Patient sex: F
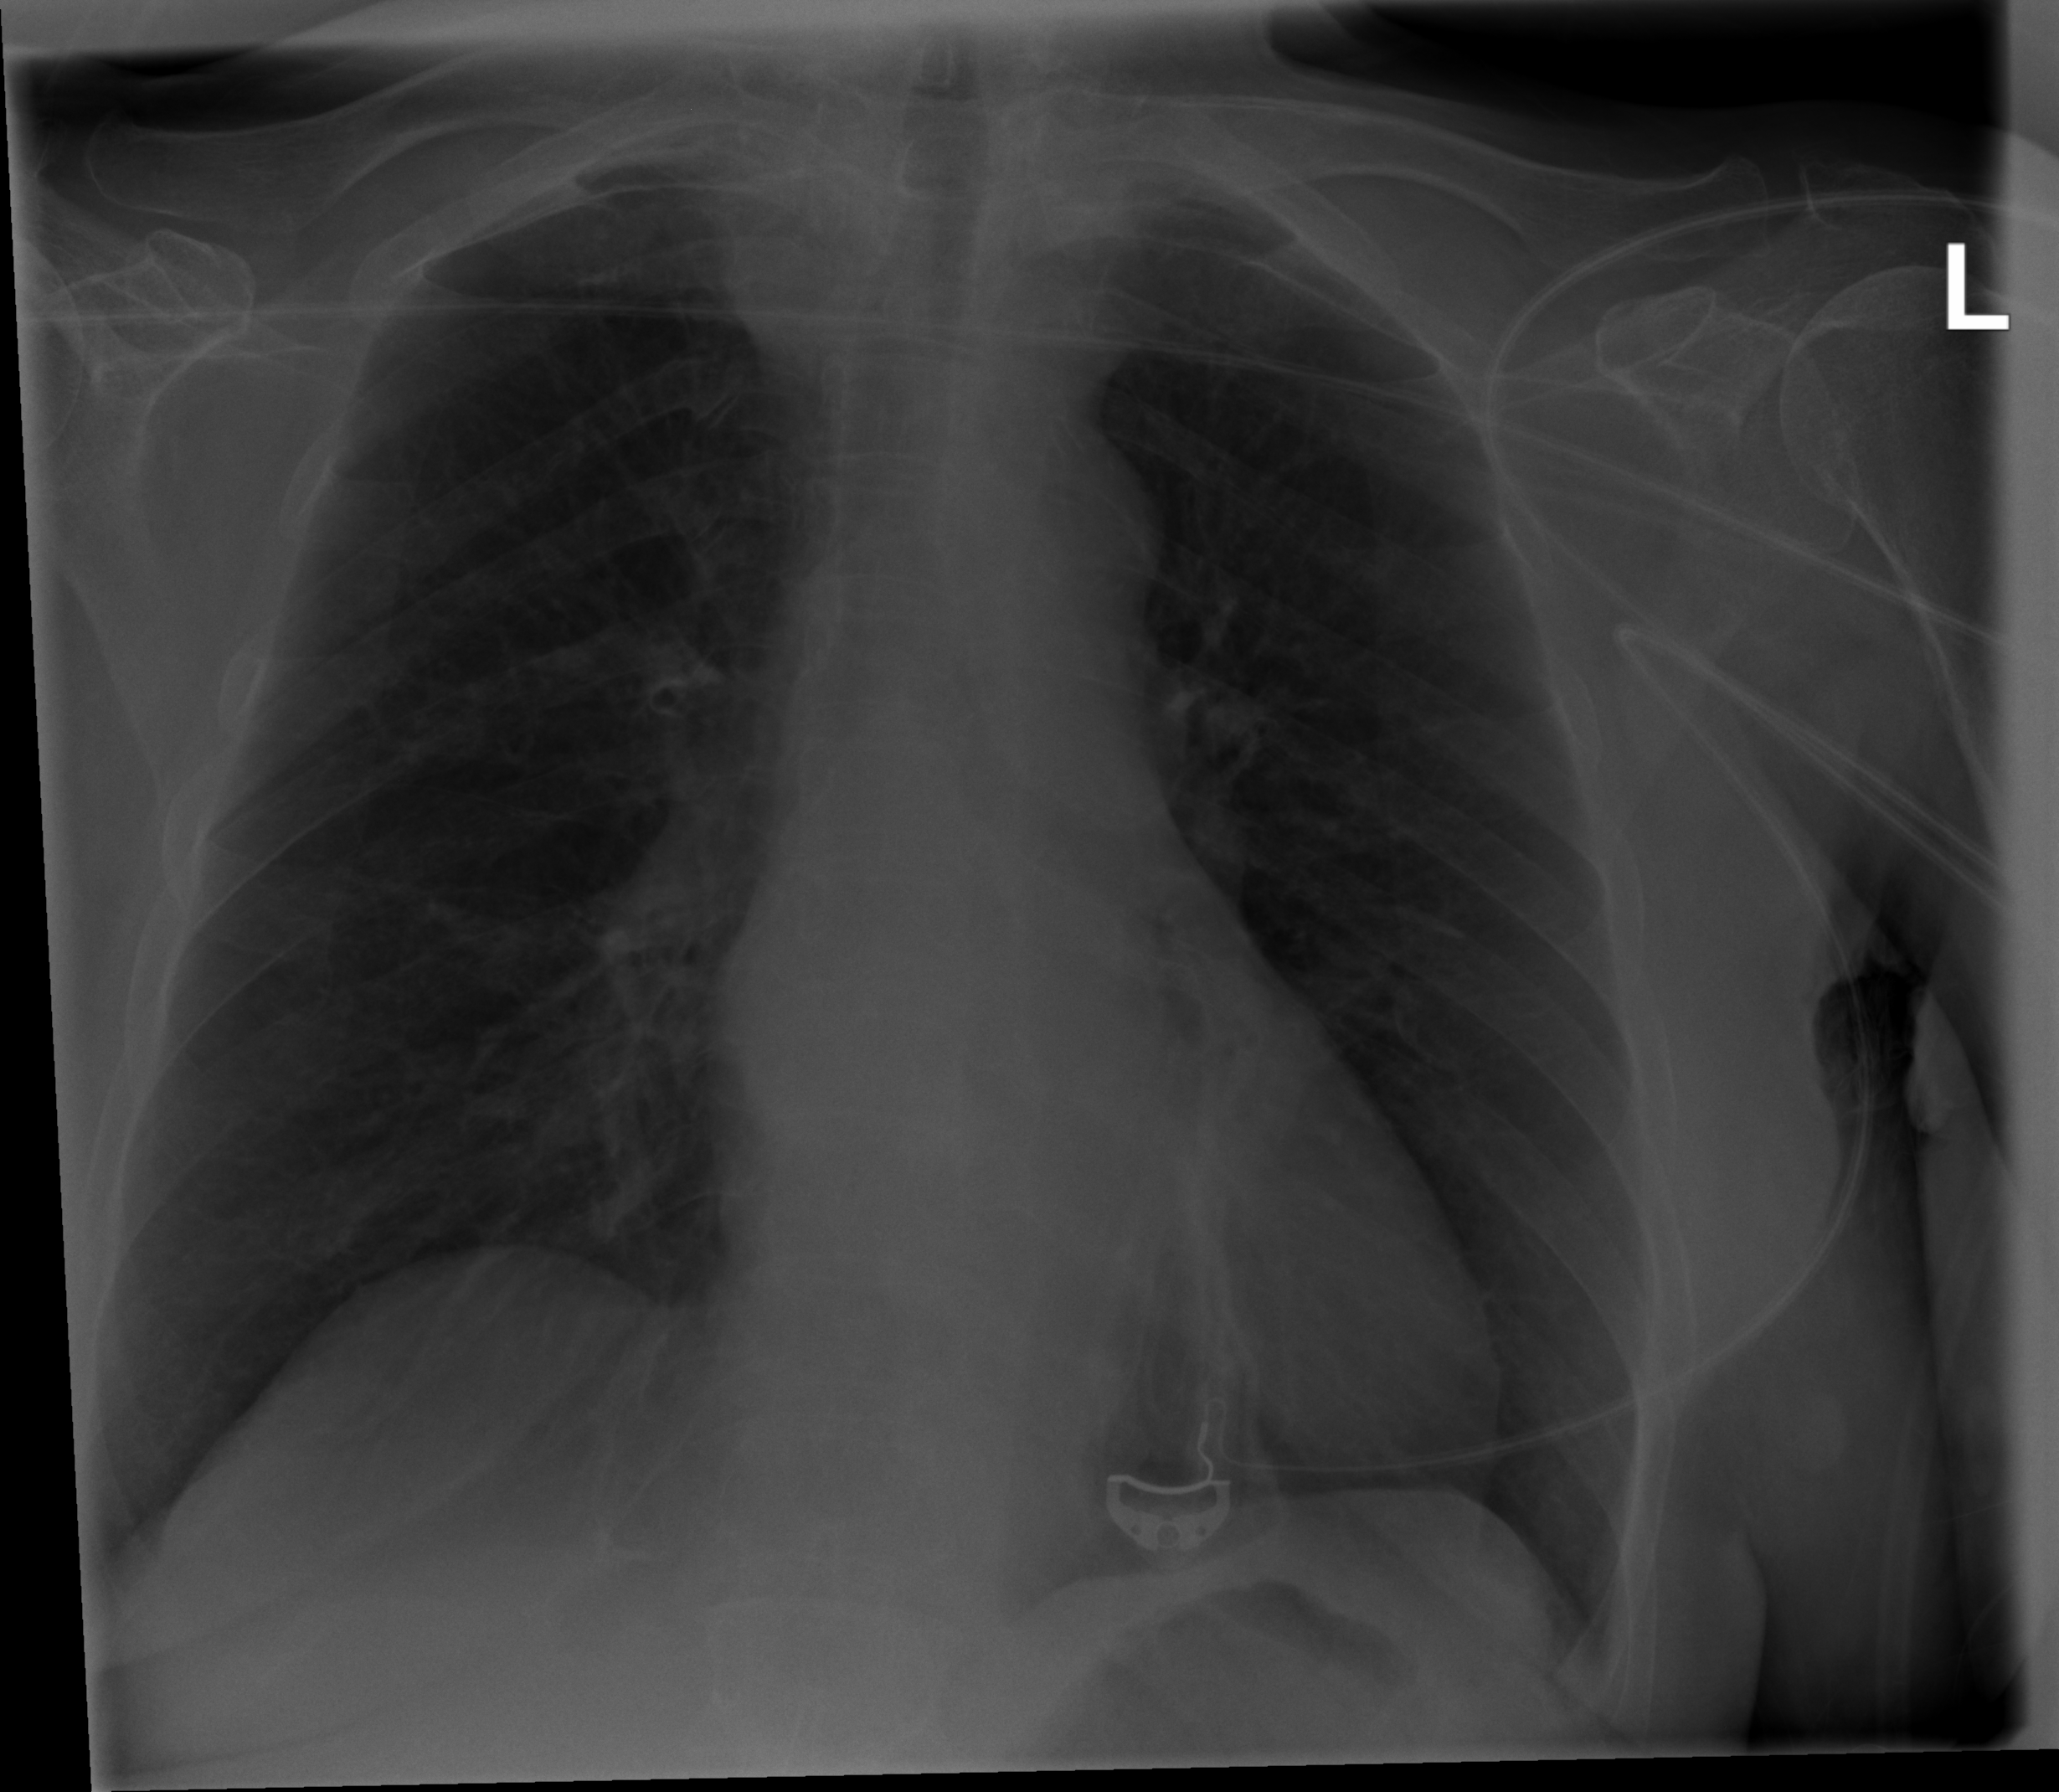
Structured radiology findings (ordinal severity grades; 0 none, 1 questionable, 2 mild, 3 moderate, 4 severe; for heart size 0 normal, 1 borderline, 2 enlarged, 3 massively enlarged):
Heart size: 0
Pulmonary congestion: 1
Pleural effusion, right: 0
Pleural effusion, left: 0
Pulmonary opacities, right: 0
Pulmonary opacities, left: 0
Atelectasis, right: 0
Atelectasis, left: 0